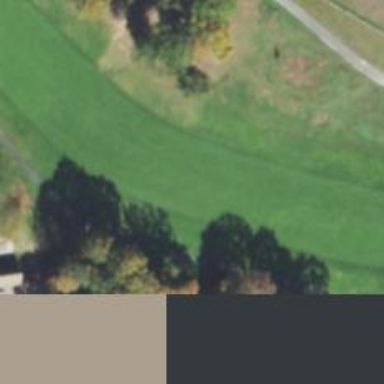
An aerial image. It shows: Golf hole.